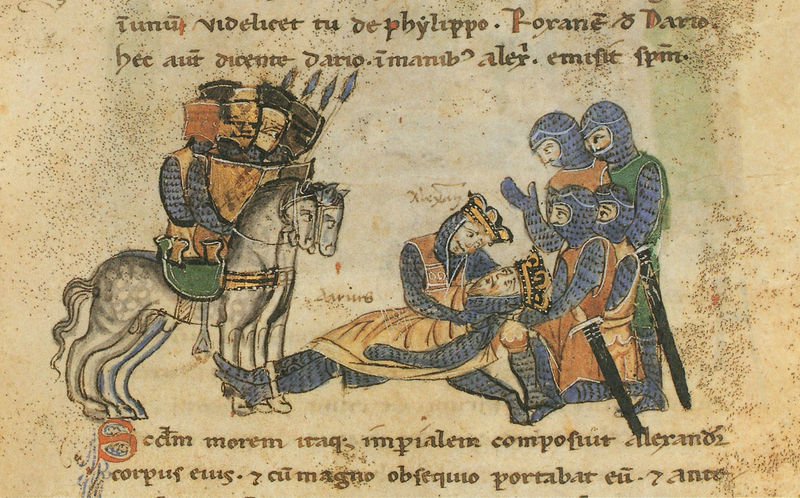
Titel: Alexanderroman
Institution: Leipzig, Stadtbibliothek
Schlagwörter: blau, kampf, grün, weiss, zeichnung, tod, tot, trauer, krone, pferd, pferde, sattel, krieg, könig, lanze, schild, tusche, buch, illustration, schilder, schwert, text, waffen, verletzt, ritter, rüstung, buchdruck, sterben, mittelalter, mönch, lanzen, könige, königin, handschrift, schutz, schwerz, latein, buchmalerei, kettenhemd, schert, darius